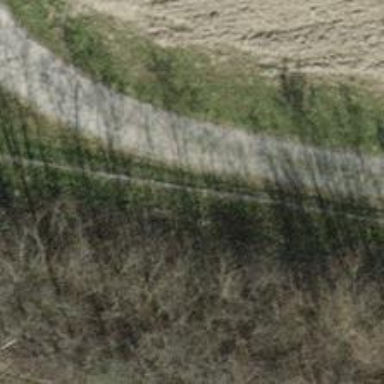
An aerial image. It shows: Track with compacted grade3 surface.